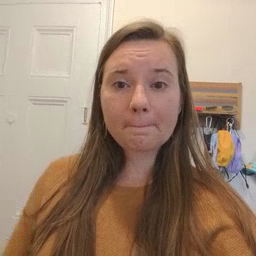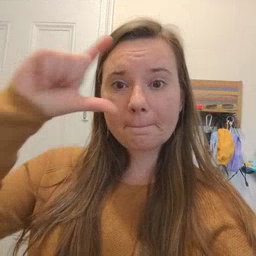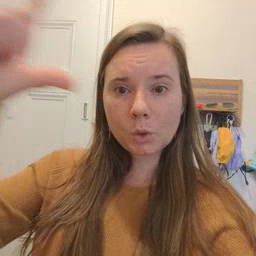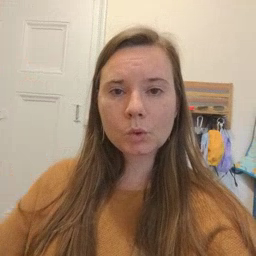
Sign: moon